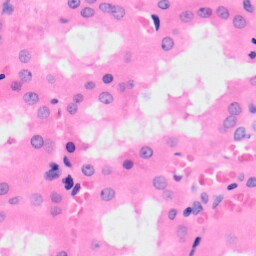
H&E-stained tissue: Kidney